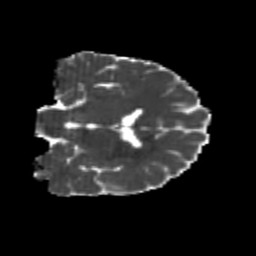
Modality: MD
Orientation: coronal
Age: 21
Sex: male
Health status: healthy
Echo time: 0.074 s